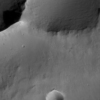
Label: not_dusty